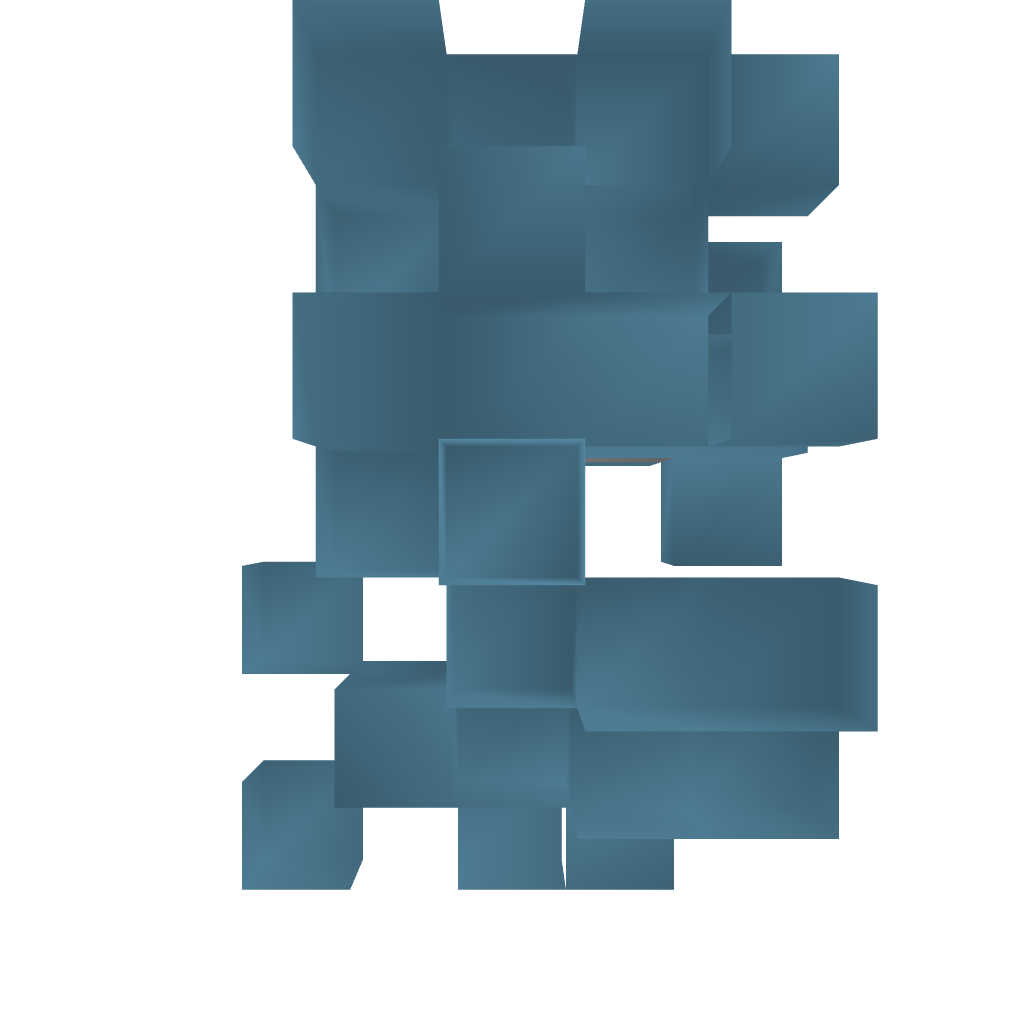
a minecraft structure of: Buttonless Blaze Grinder v2_0 bad low quality